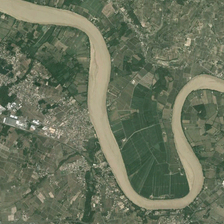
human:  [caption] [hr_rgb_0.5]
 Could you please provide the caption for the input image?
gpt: many pieces of farmlands and urban areas are in two sides of a curved khaki river .

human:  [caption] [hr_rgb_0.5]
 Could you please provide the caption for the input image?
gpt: on both sides of the river is dense residential area .

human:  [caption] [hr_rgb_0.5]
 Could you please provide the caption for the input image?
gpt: many pieces of farmlands and urban areas are in two sides of a curved khaki river .

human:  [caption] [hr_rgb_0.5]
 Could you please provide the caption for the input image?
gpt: a crooked river flows through a large area .

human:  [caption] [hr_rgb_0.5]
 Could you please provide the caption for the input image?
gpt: on both sides of the river is dense residential area .